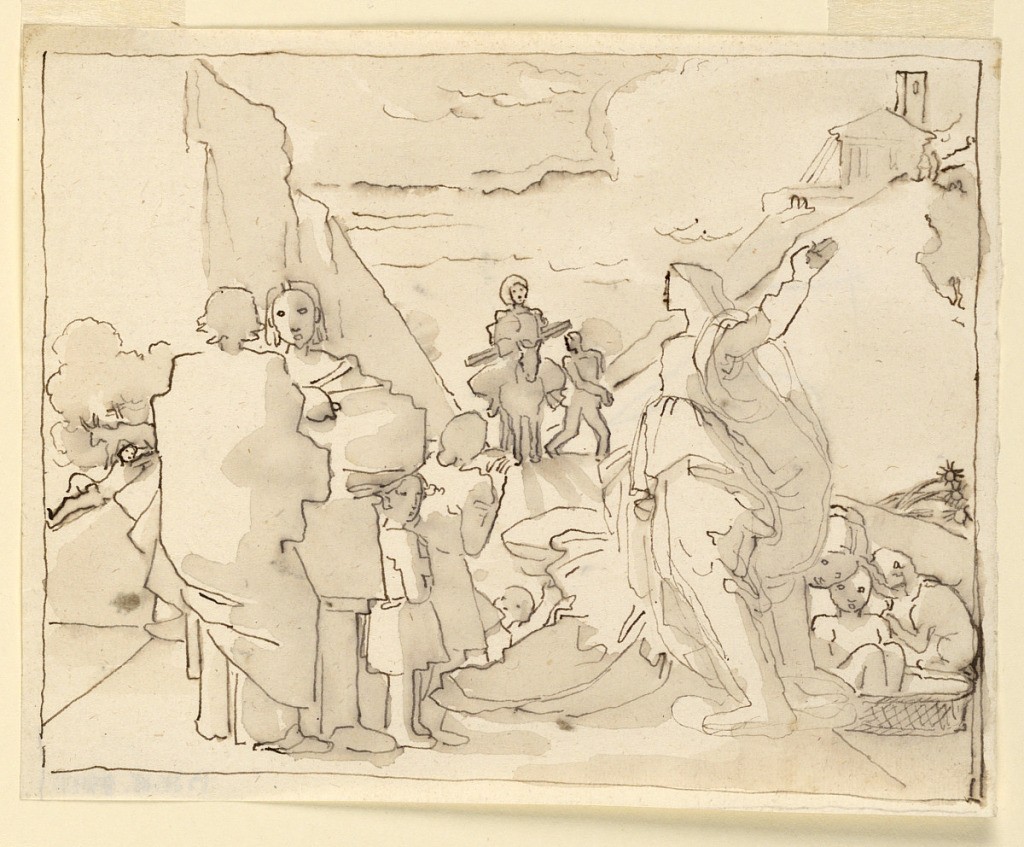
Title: The Virgin Mother and Joseph Travelling
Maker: Fortunato Duranti, Italian, 1787 - 1863
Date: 1820–1850
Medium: Pen and ink, brush and sepia wash on paper
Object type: Drawing
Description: The Virgin Mother and Joseph Travelling